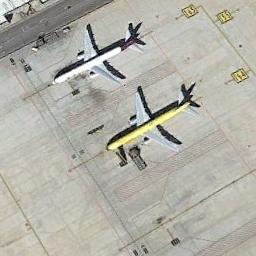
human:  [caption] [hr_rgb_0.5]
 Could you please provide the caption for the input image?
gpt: A yellow plane and a white plane are parked on the open space .

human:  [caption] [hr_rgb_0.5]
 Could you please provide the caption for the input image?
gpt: A white plane and a yellow plane parked between no-stop areas marked by red slashes .

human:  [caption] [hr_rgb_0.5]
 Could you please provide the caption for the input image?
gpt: The yellow plane is as big as the white plane .

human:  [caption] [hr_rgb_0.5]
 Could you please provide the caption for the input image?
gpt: A white plane and a yellow fuselage plane parked on a clearing .

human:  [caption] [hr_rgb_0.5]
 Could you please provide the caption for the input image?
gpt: There are two planes on the marked ground .